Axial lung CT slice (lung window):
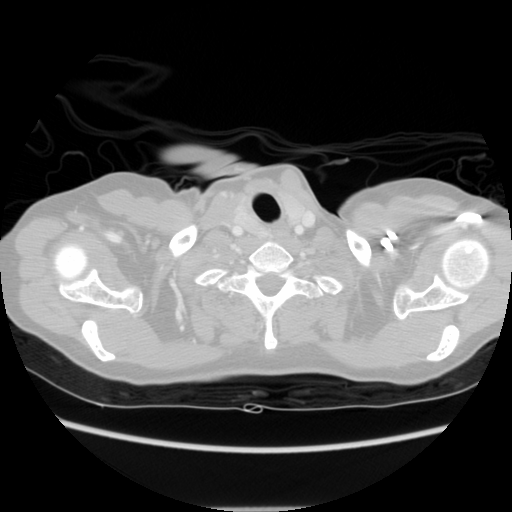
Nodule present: no